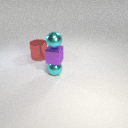
small cyan metal sphere above small cyan metal sphere